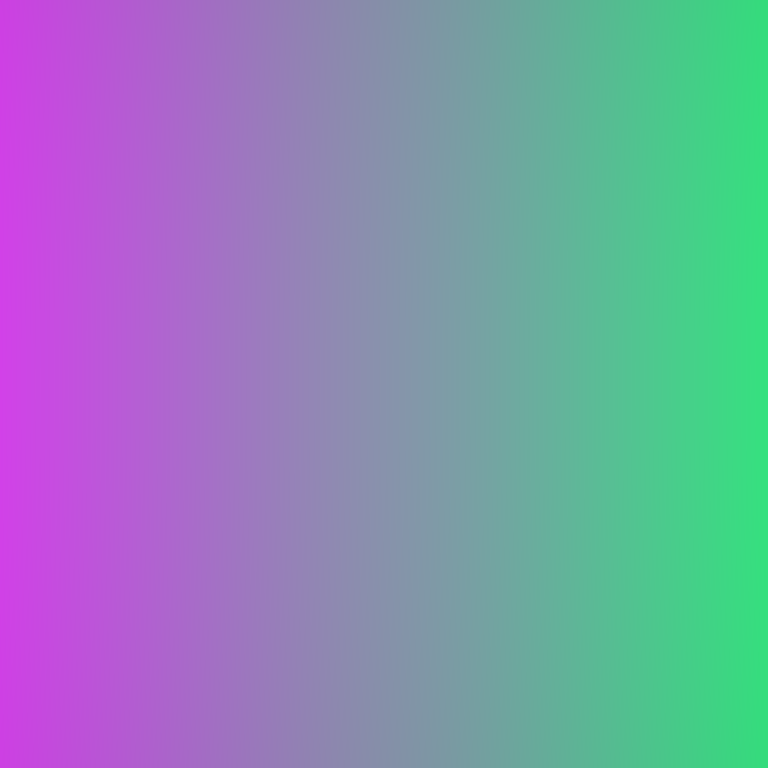
Abstract light effect, smooth gradient from violet to green, calm atmosphere, soft blend, no room, no furniture, no objects.